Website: crate-barrel
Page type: payment
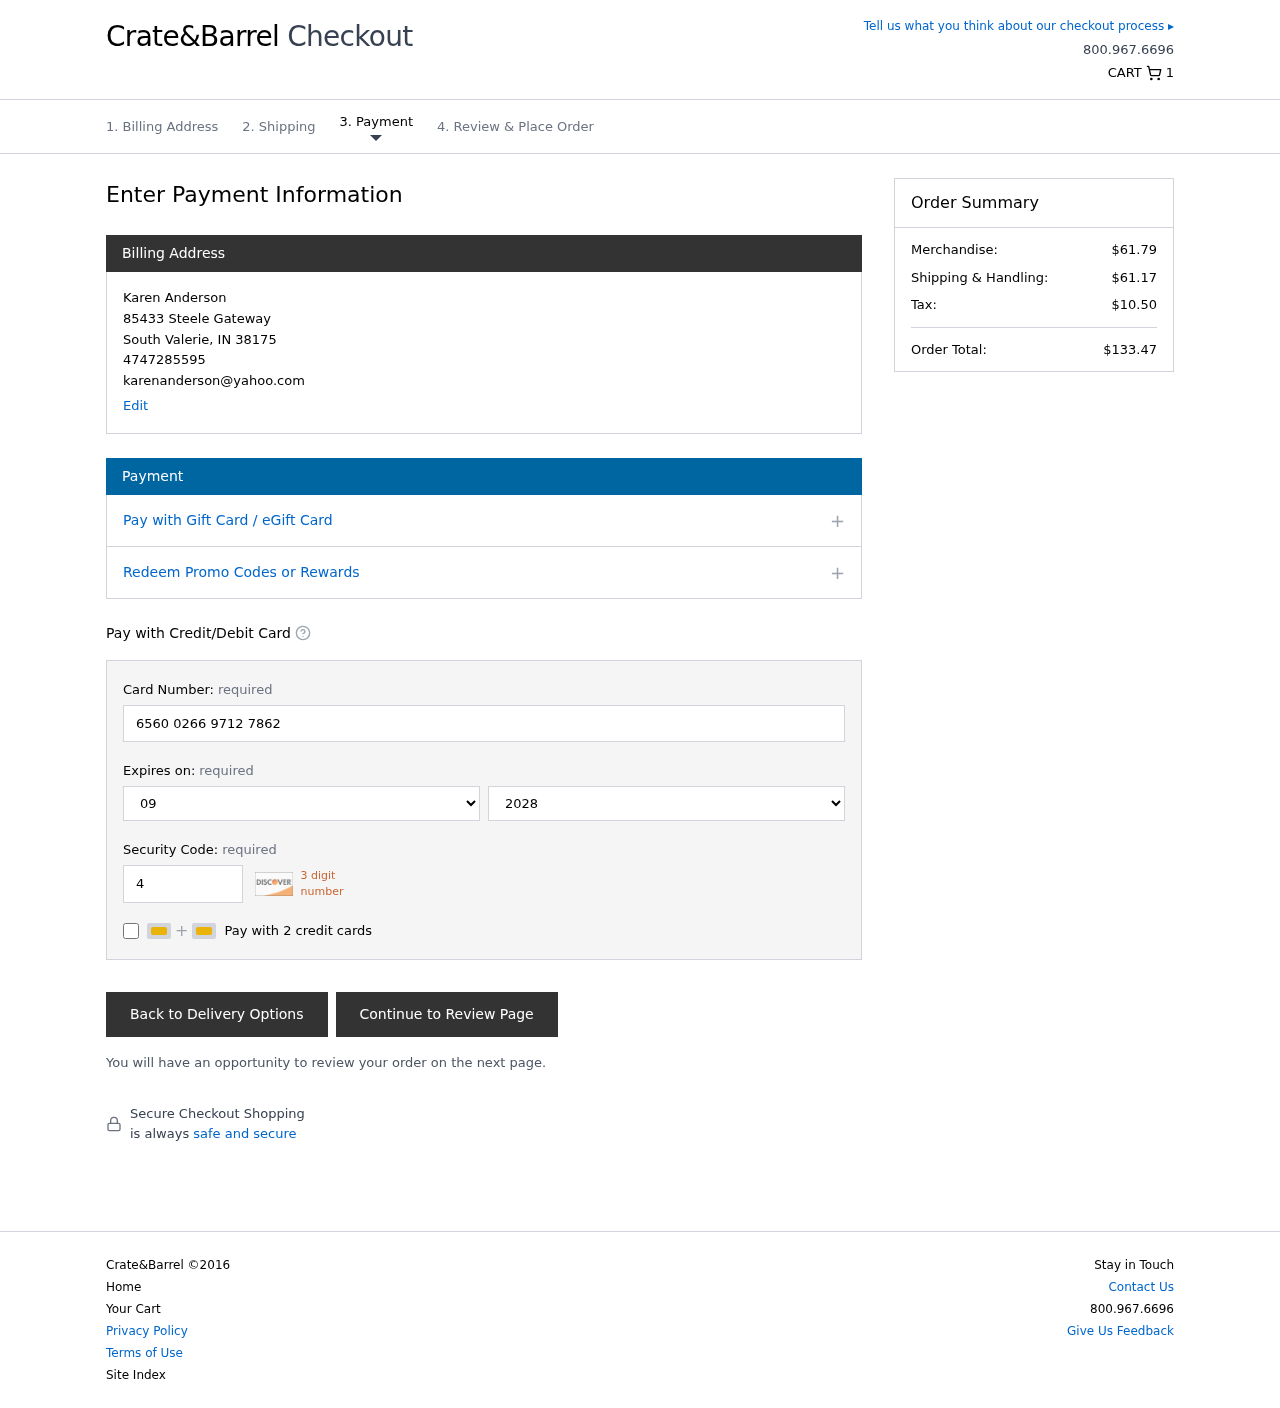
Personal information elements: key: PII_CARD_CVV
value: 440
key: PII_CARD_EXPIRY_MONTH
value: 09
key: PII_CARD_EXPIRY_YEAR
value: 28
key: PII_CARD_NUMBER
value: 6560 0266 9712 7862
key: PII_CITY
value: South Valerie
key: PII_EMAIL
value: karenanderson@yahoo.com
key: PII_FULLNAME
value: Karen Anderson
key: PII_PHONE
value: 4747285595
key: PII_POSTCODE
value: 38175
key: PII_STATE_ABBR
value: IN
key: PII_STREET
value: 85433 Steele Gateway
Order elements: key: ORDER_NUM_ITEMS
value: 1
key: ORDER_SUBTOTAL
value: $61.79
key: ORDER_SHIPPING_COST
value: $61.17
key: ORDER_TAX
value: $10.50
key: ORDER_TOTAL
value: $133.47